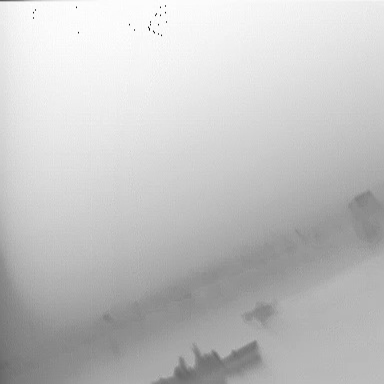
There is a canoe in the infrared image.